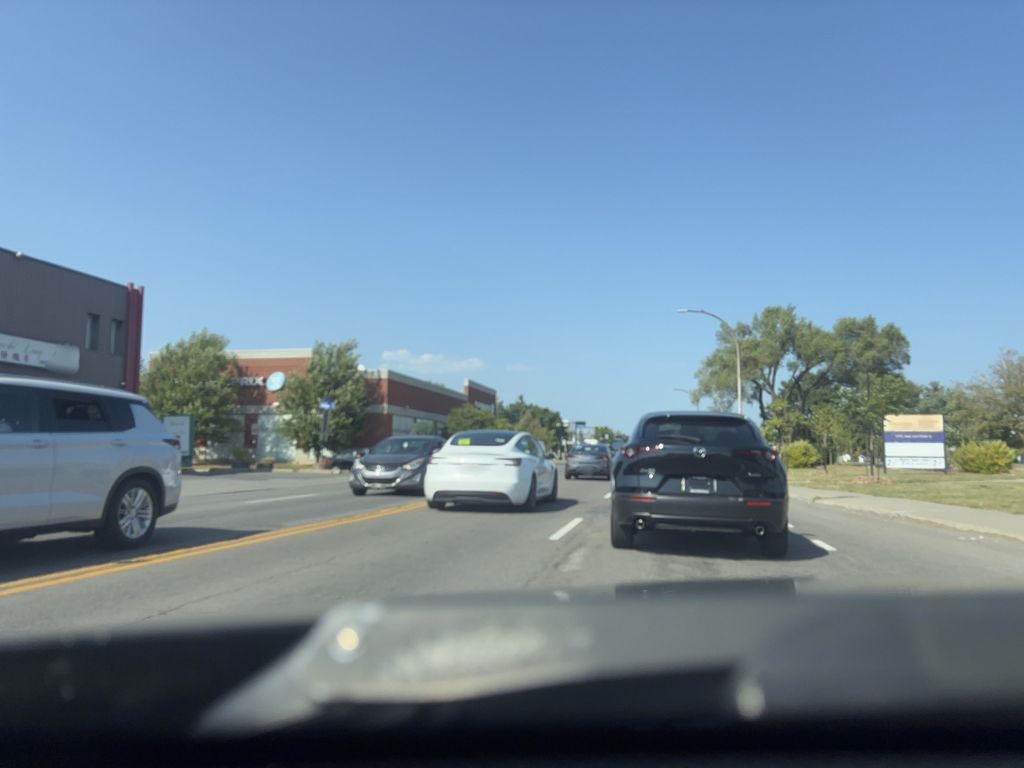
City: montreal